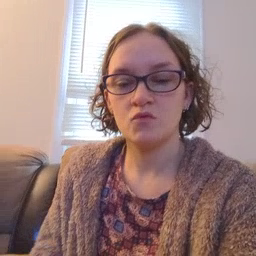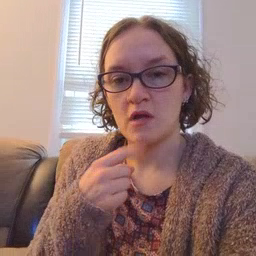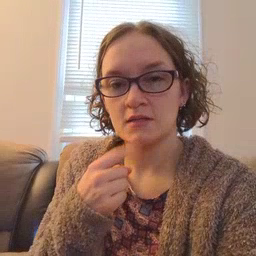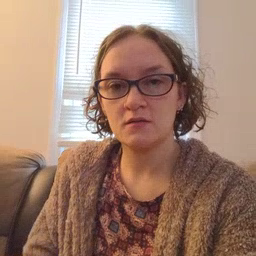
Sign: red